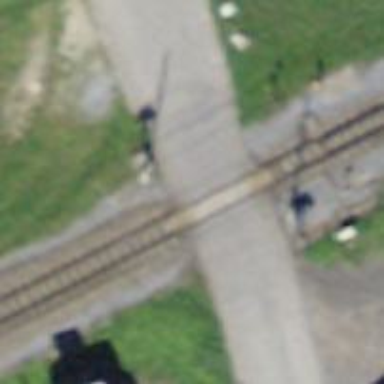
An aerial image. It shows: Narrow-gauge railway with electrified contact line.